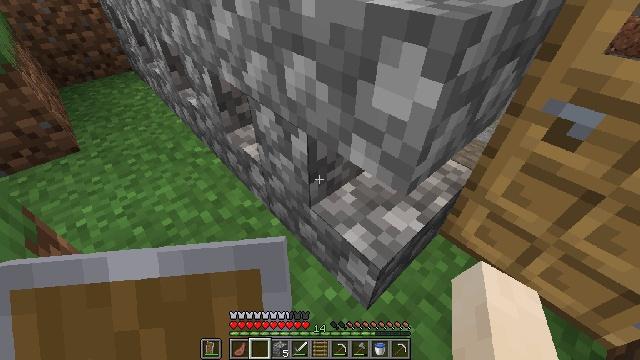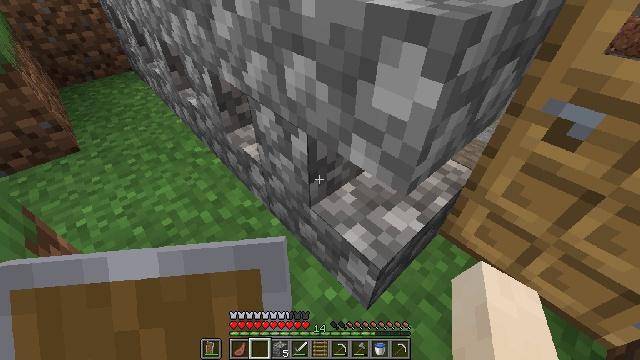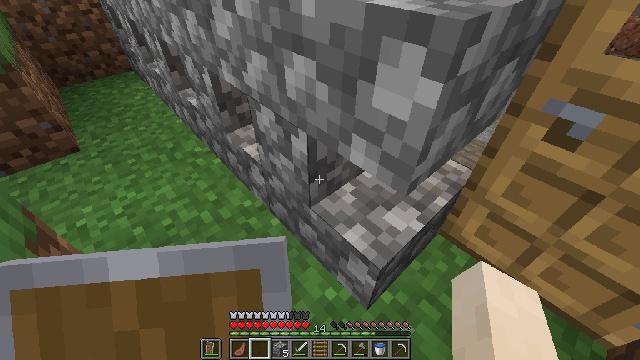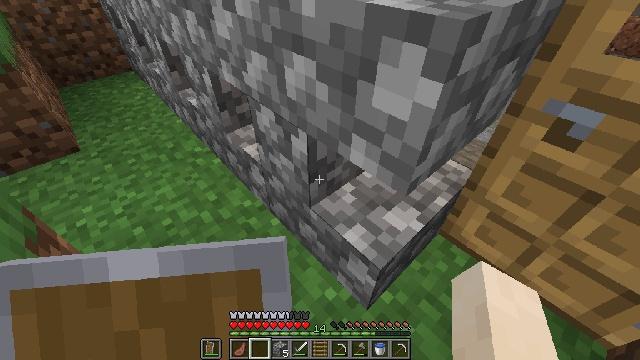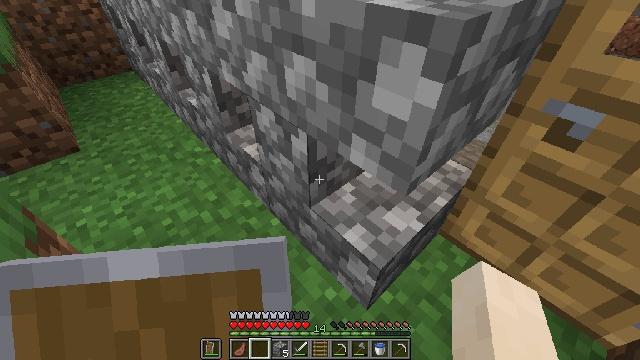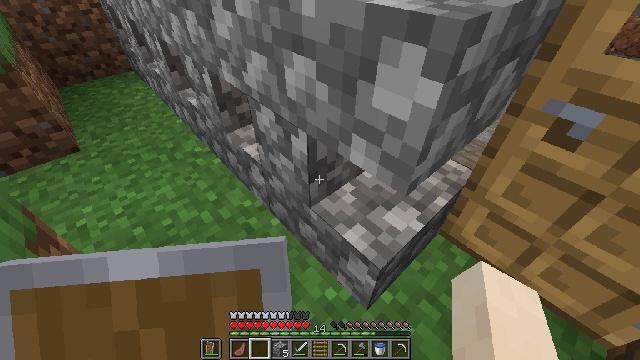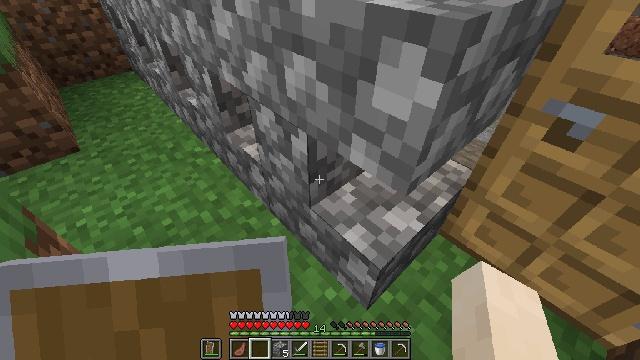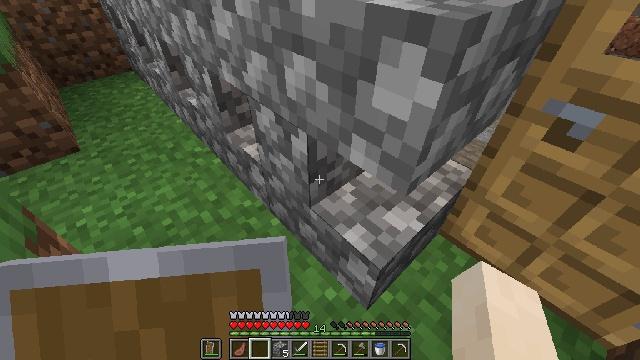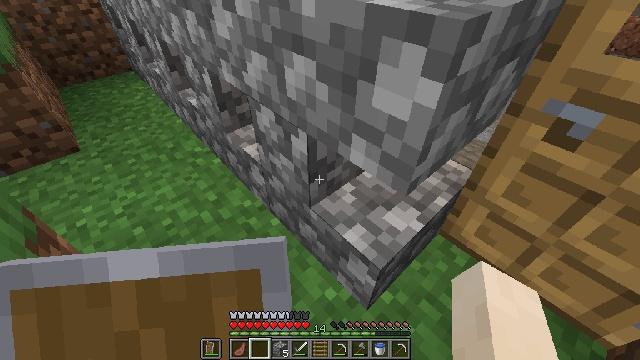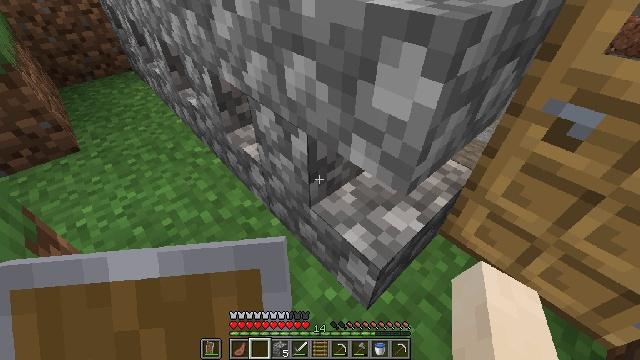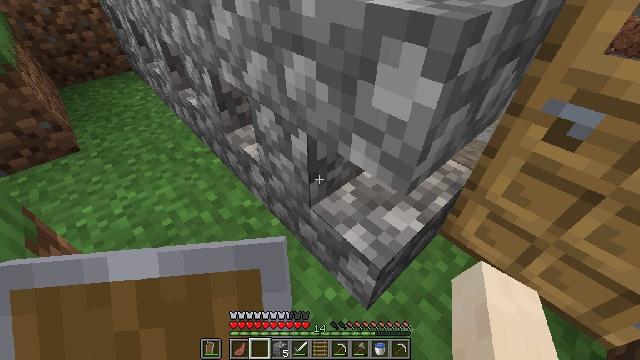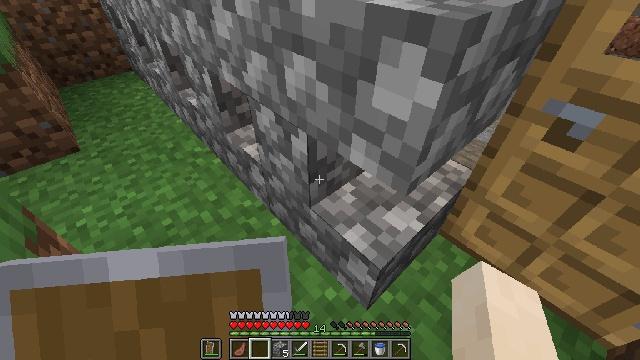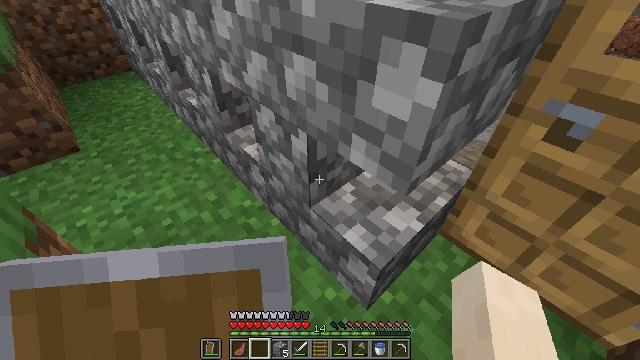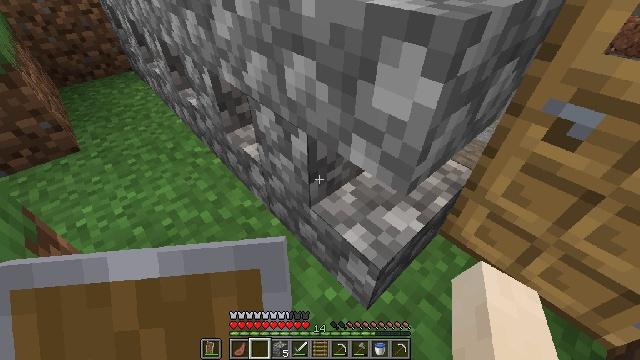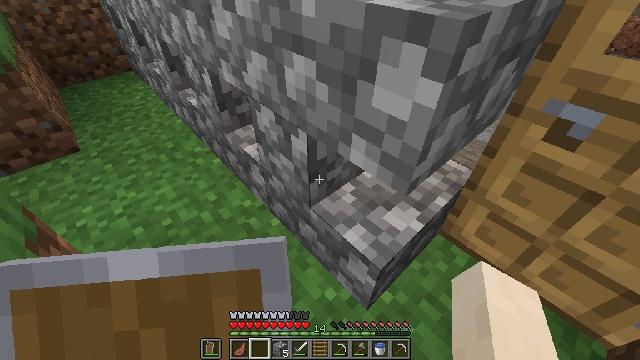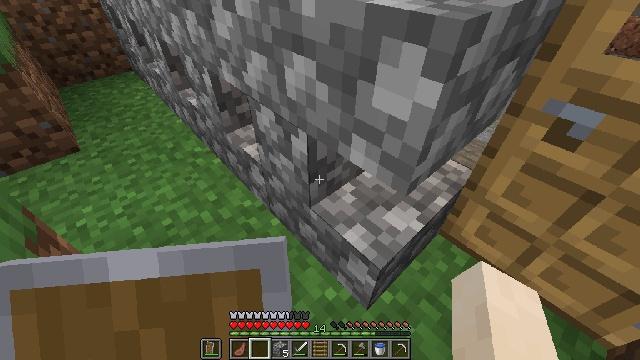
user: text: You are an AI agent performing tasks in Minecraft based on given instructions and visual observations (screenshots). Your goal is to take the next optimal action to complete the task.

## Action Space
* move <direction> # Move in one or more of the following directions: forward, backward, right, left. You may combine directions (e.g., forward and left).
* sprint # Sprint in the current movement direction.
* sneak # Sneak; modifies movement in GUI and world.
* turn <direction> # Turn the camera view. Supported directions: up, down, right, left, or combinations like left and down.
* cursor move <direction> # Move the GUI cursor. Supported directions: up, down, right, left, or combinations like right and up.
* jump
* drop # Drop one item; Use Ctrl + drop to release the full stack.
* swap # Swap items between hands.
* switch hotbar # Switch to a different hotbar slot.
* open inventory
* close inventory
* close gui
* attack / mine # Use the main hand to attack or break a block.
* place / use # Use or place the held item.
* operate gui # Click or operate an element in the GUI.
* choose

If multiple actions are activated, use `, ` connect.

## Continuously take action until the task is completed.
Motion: motion action
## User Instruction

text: craft item air
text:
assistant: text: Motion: no_op
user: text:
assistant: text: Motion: no_op
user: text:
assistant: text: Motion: no_op
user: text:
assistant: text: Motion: no_op
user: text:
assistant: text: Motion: no_op
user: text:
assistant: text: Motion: no_op
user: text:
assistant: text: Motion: no_op
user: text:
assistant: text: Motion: no_op
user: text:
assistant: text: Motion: no_op
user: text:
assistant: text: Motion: no_op
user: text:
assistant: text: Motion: no_op
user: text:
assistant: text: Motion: no_op
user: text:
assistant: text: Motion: no_op
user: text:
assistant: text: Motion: no_op
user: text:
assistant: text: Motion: no_op
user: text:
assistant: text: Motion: no_op
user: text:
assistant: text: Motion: no_op
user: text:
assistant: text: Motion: no_op
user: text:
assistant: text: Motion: no_op
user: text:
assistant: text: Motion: no_op
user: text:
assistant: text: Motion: no_op
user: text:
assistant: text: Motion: no_op
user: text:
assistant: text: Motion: no_op
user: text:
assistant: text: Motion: no_op
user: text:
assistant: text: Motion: no_op
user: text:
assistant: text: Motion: no_op
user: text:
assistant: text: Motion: no_op
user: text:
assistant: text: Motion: no_op
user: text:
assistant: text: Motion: no_op
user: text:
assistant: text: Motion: no_op